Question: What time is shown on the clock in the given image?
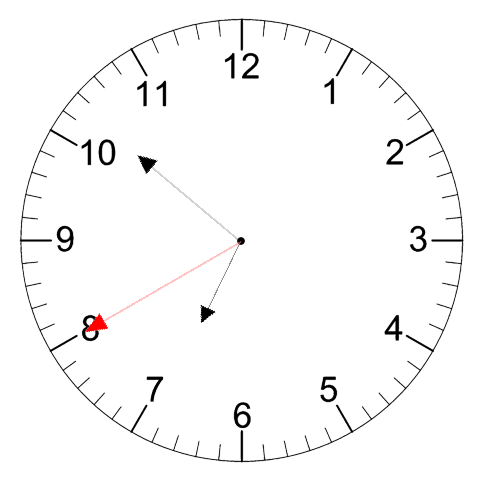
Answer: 06:51:40